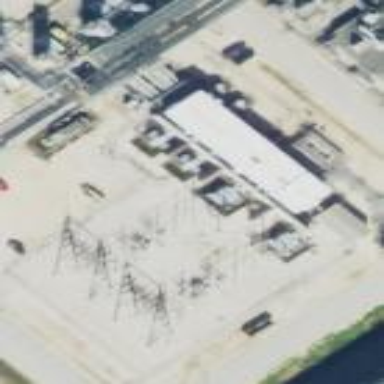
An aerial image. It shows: Industrial power substation enclosed by fence.